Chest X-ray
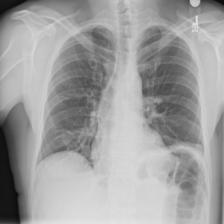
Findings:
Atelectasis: negative
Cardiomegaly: negative
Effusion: negative
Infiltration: negative
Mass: negative
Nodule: positive
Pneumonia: negative
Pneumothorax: negative
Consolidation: negative
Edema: negative
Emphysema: negative
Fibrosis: negative
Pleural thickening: negative
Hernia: negative